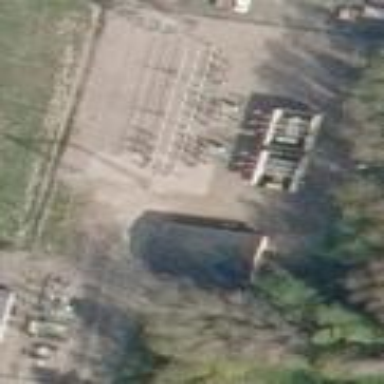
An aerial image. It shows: Power substation surrounded by fence.